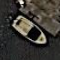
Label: civil